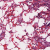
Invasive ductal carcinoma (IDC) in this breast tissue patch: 1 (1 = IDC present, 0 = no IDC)